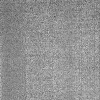
Atmospheric dust classification: dusty